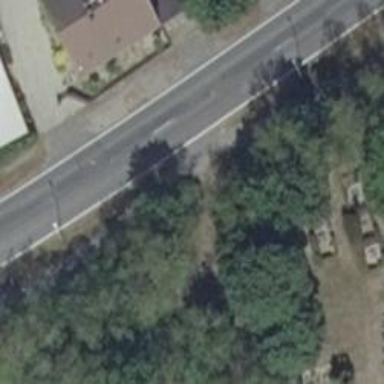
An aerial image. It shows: Asphalt path with sidewalk alongside.